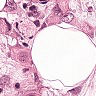
Metastatic tissue present: yes